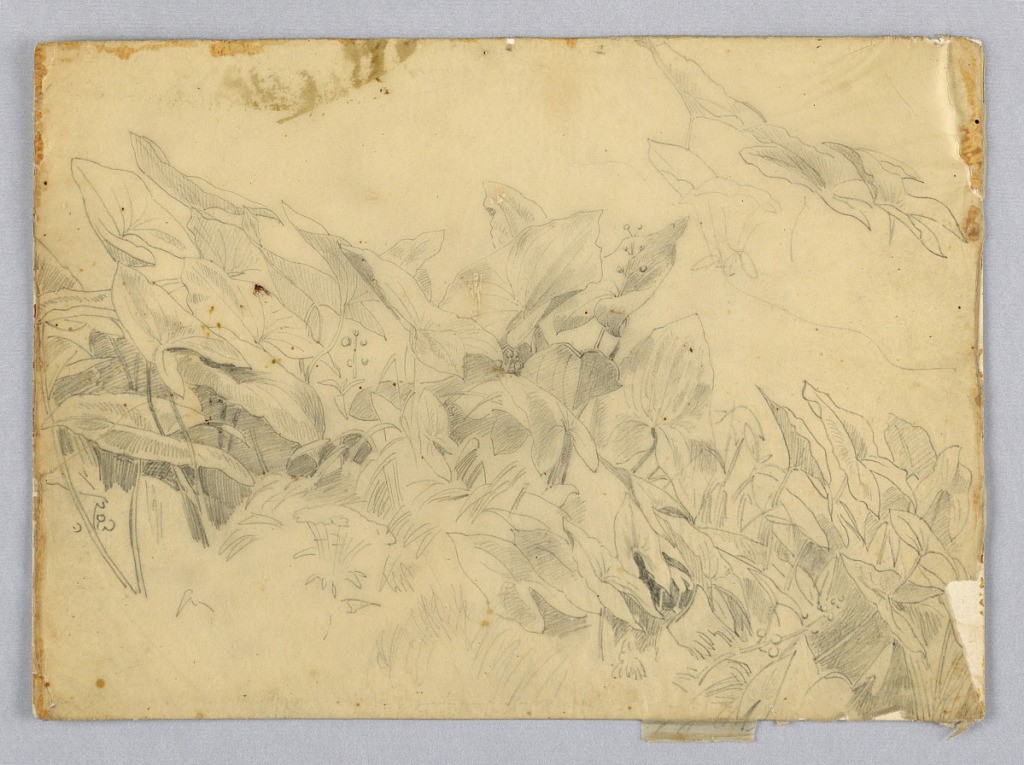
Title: Study of foliage
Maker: William Trost Richards, American, 1833–1905
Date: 1865–1870
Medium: Graphite on paper
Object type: Drawing
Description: Sketch of a tree with foliage.